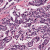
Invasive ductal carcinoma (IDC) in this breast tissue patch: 1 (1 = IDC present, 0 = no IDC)